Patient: sex M, age 64
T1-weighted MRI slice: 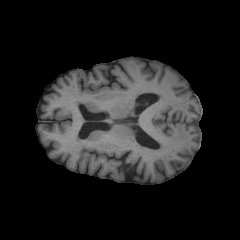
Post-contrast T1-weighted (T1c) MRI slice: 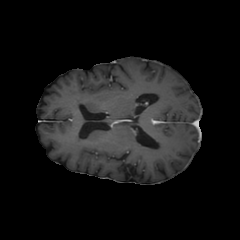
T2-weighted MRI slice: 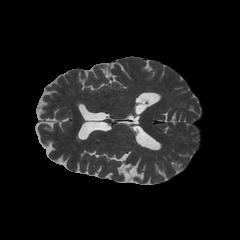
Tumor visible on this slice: no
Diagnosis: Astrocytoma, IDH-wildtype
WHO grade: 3